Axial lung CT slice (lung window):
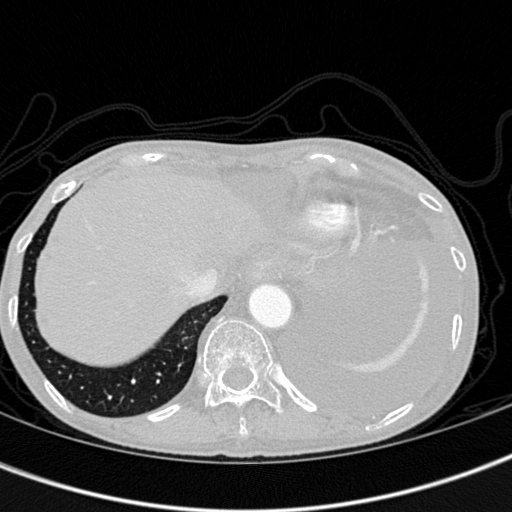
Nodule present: no